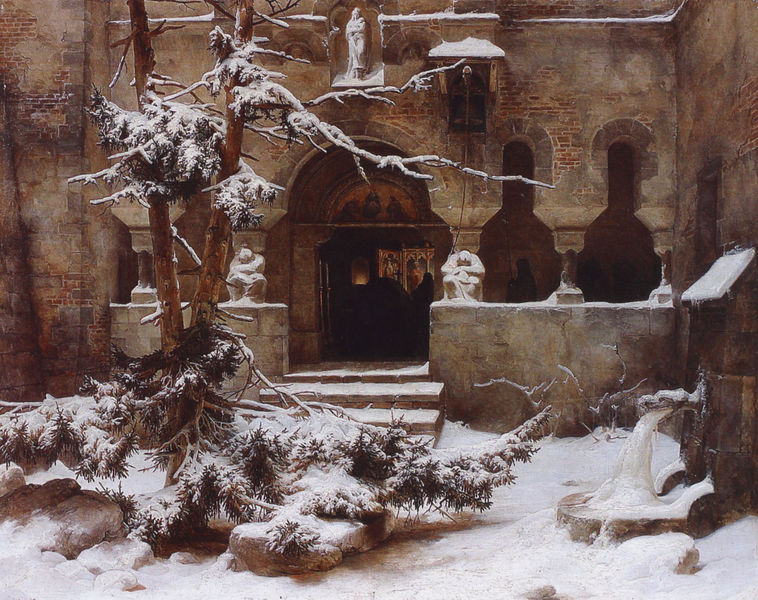
Titel: Klosterhof im Schnee
Künstler: Carl Friedrich Lessing
Institution: Köln, Wallraf-Richartz-Museum
Schlagwörter: baum, mann, wasser, bäume, äste, licht, stützen, säulen, eis, gebäude, schnee, wand, stein, kirche, figur, gold, innen, brunnen, statue, bogen, mauer, ziegel, winter, friedrich, treppe, treppen, church, steps, wall, kerze, stufen, tor, eingang, gang, innenhof, kloster, torbogen, nadelbaum, tanne, altar, kapitell, portal, romantisch, rocks, tree, building, head, water, kapelle, abbey, maum, snow, pinie, entrance, maria, ice, photo, door, kreuzgang, gefroren, bricks, fountain, quelle, retabel, bägen, triptychon, gargoyles, cold, dragon, stützfiguren, saints, pines, manner, trytichon, sculptures, cloister, yard, binie, poirtal, torbogenm, snowy winter yard